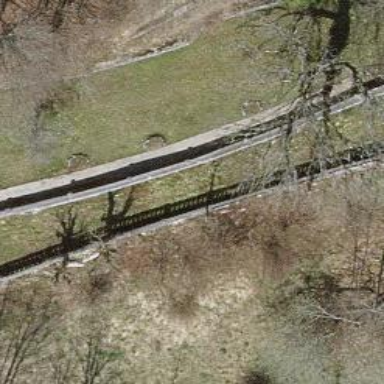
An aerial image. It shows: Retaining wall.